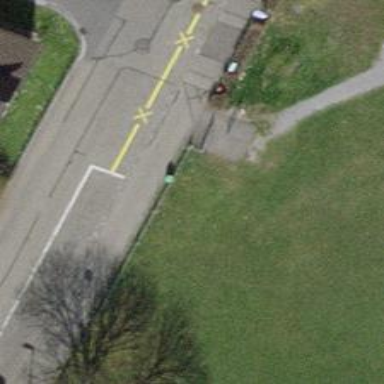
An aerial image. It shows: Cycle barrier.